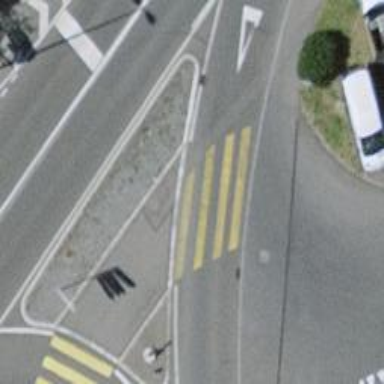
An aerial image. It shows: Uncontrolled zebra crossing with notable zebra markings.